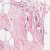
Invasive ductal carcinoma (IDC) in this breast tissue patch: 0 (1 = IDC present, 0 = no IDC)